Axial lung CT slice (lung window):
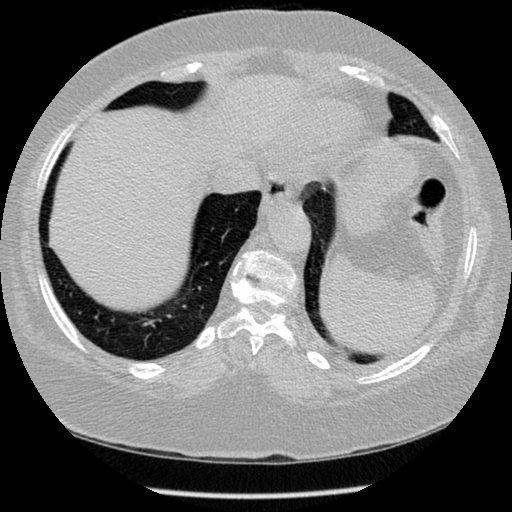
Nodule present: no